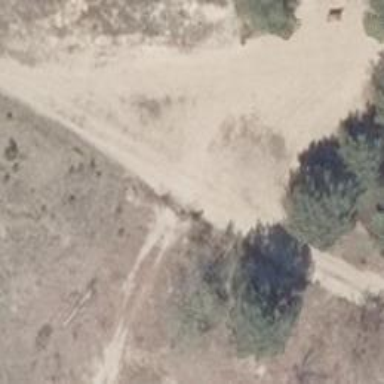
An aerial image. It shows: Sandy path.